Field crop: tomato
Growth stage: 1
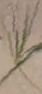
Species: cyperus